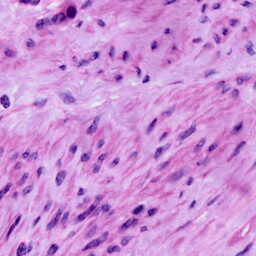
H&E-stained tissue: Cervix